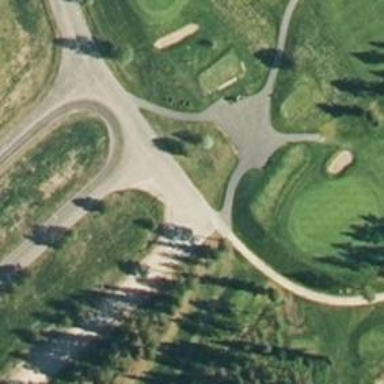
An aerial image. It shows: Path for both roads and golfers.